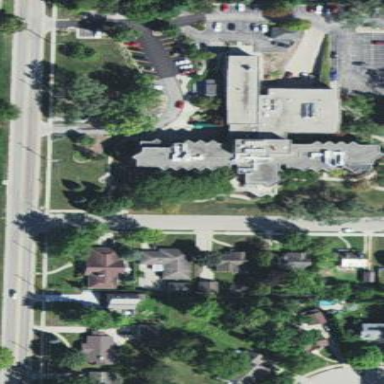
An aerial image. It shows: Nursing home building with flat roof.